Question: I am writing an app that uses many fragments. I have used ActionBarSherlock (with ActionBar). To work-around bug #<URL>, I've decided to switch a functionally working implementation to use ActionBarSherlock with .
After half a few hours of work, it is working fine, except for when I am swiping between pages: The correspondent tab is selected, but is so the user can't see which tab is selected.

In the picture you can see the visible fragment ("WEEKLY S..") but the tab is . The next swipe will only make "WEEKLY S..." look like "CALENDAR EVENTS" and I won't know which Tab is selected unless I swipe the TabWidget manually.
Here is my activity_main.xml:
'''
<TabHost xmlns:android="http://schemas.android.com/apk/res/android"
android:id="@android:id/tabhost"
android:layout_width="fill_parent"
android:layout_height="fill_parent" >
<LinearLayout
android:orientation="vertical"
android:layout_width="fill_parent"
android:layout_height="fill_parent">
<HorizontalScrollView
android:layout_width="wrap_content"
android:layout_height="wrap_content"
android:fillViewport="true"
android:scrollbars="none" >
<TabWidget
android:id="@android:id/tabs"
android:layout_width="wrap_content"
android:layout_height="wrap_content"
android:tabStripEnabled="true"
android:orientation="horizontal" />
</HorizontalScrollView>
<FrameLayout
android:id="@android:id/tabcontent"
android:layout_width="fill_parent"
android:layout_height="0dp"
android:layout_weight="0"/>
<android.support.v4.view.ViewPager
android:id="@+id/pager"
android:layout_width="match_parent"
android:layout_height="0dp"
android:layout_weight="1"/>
</LinearLayout>
</TabHost>
'''
And my TabsAdapter is the same as <URL>.
Any suggestions are welcome!
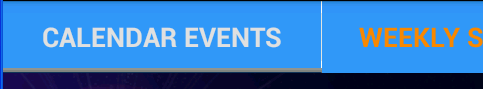
Answer: Thanks to this <URL> in particular, I managed to get it to work. Here is the code:
'''
@Override
public void onPageScrolled(int position, float positionOffset, int positionOffsetPixels) {
View tabView = mTabHost.getTabWidget().getChildAt(position);
if (tabView != null)
{
final int width = mHorizontalScroll.getWidth();
final int scrollPos = tabView.getLeft() - (width - tabView.getWidth()) / 2;
mHorizontalScroll.scrollTo(scrollPos, 0);
} else {
mHorizontalScroll.scrollBy(positionOffsetPixels, 0);
}
}
'''
Of course I had to get 'mHorizontalScroll' initialized in several places. (If someone isn't sure how to do it, I'll be happy to post the full code.)